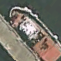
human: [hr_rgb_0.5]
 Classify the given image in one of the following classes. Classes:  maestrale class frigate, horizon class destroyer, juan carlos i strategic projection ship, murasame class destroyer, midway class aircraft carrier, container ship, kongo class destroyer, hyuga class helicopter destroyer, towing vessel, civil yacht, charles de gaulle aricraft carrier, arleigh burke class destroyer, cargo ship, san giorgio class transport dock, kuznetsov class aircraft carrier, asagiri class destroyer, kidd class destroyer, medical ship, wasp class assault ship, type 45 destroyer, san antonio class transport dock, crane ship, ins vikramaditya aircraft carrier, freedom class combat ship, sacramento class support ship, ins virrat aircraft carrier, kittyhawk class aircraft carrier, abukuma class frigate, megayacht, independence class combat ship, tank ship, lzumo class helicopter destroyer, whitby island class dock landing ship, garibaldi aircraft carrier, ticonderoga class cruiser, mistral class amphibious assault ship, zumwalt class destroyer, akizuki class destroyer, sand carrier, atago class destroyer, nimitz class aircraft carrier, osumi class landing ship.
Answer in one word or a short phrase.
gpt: Towing vessel